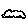
Label: cloud